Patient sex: F
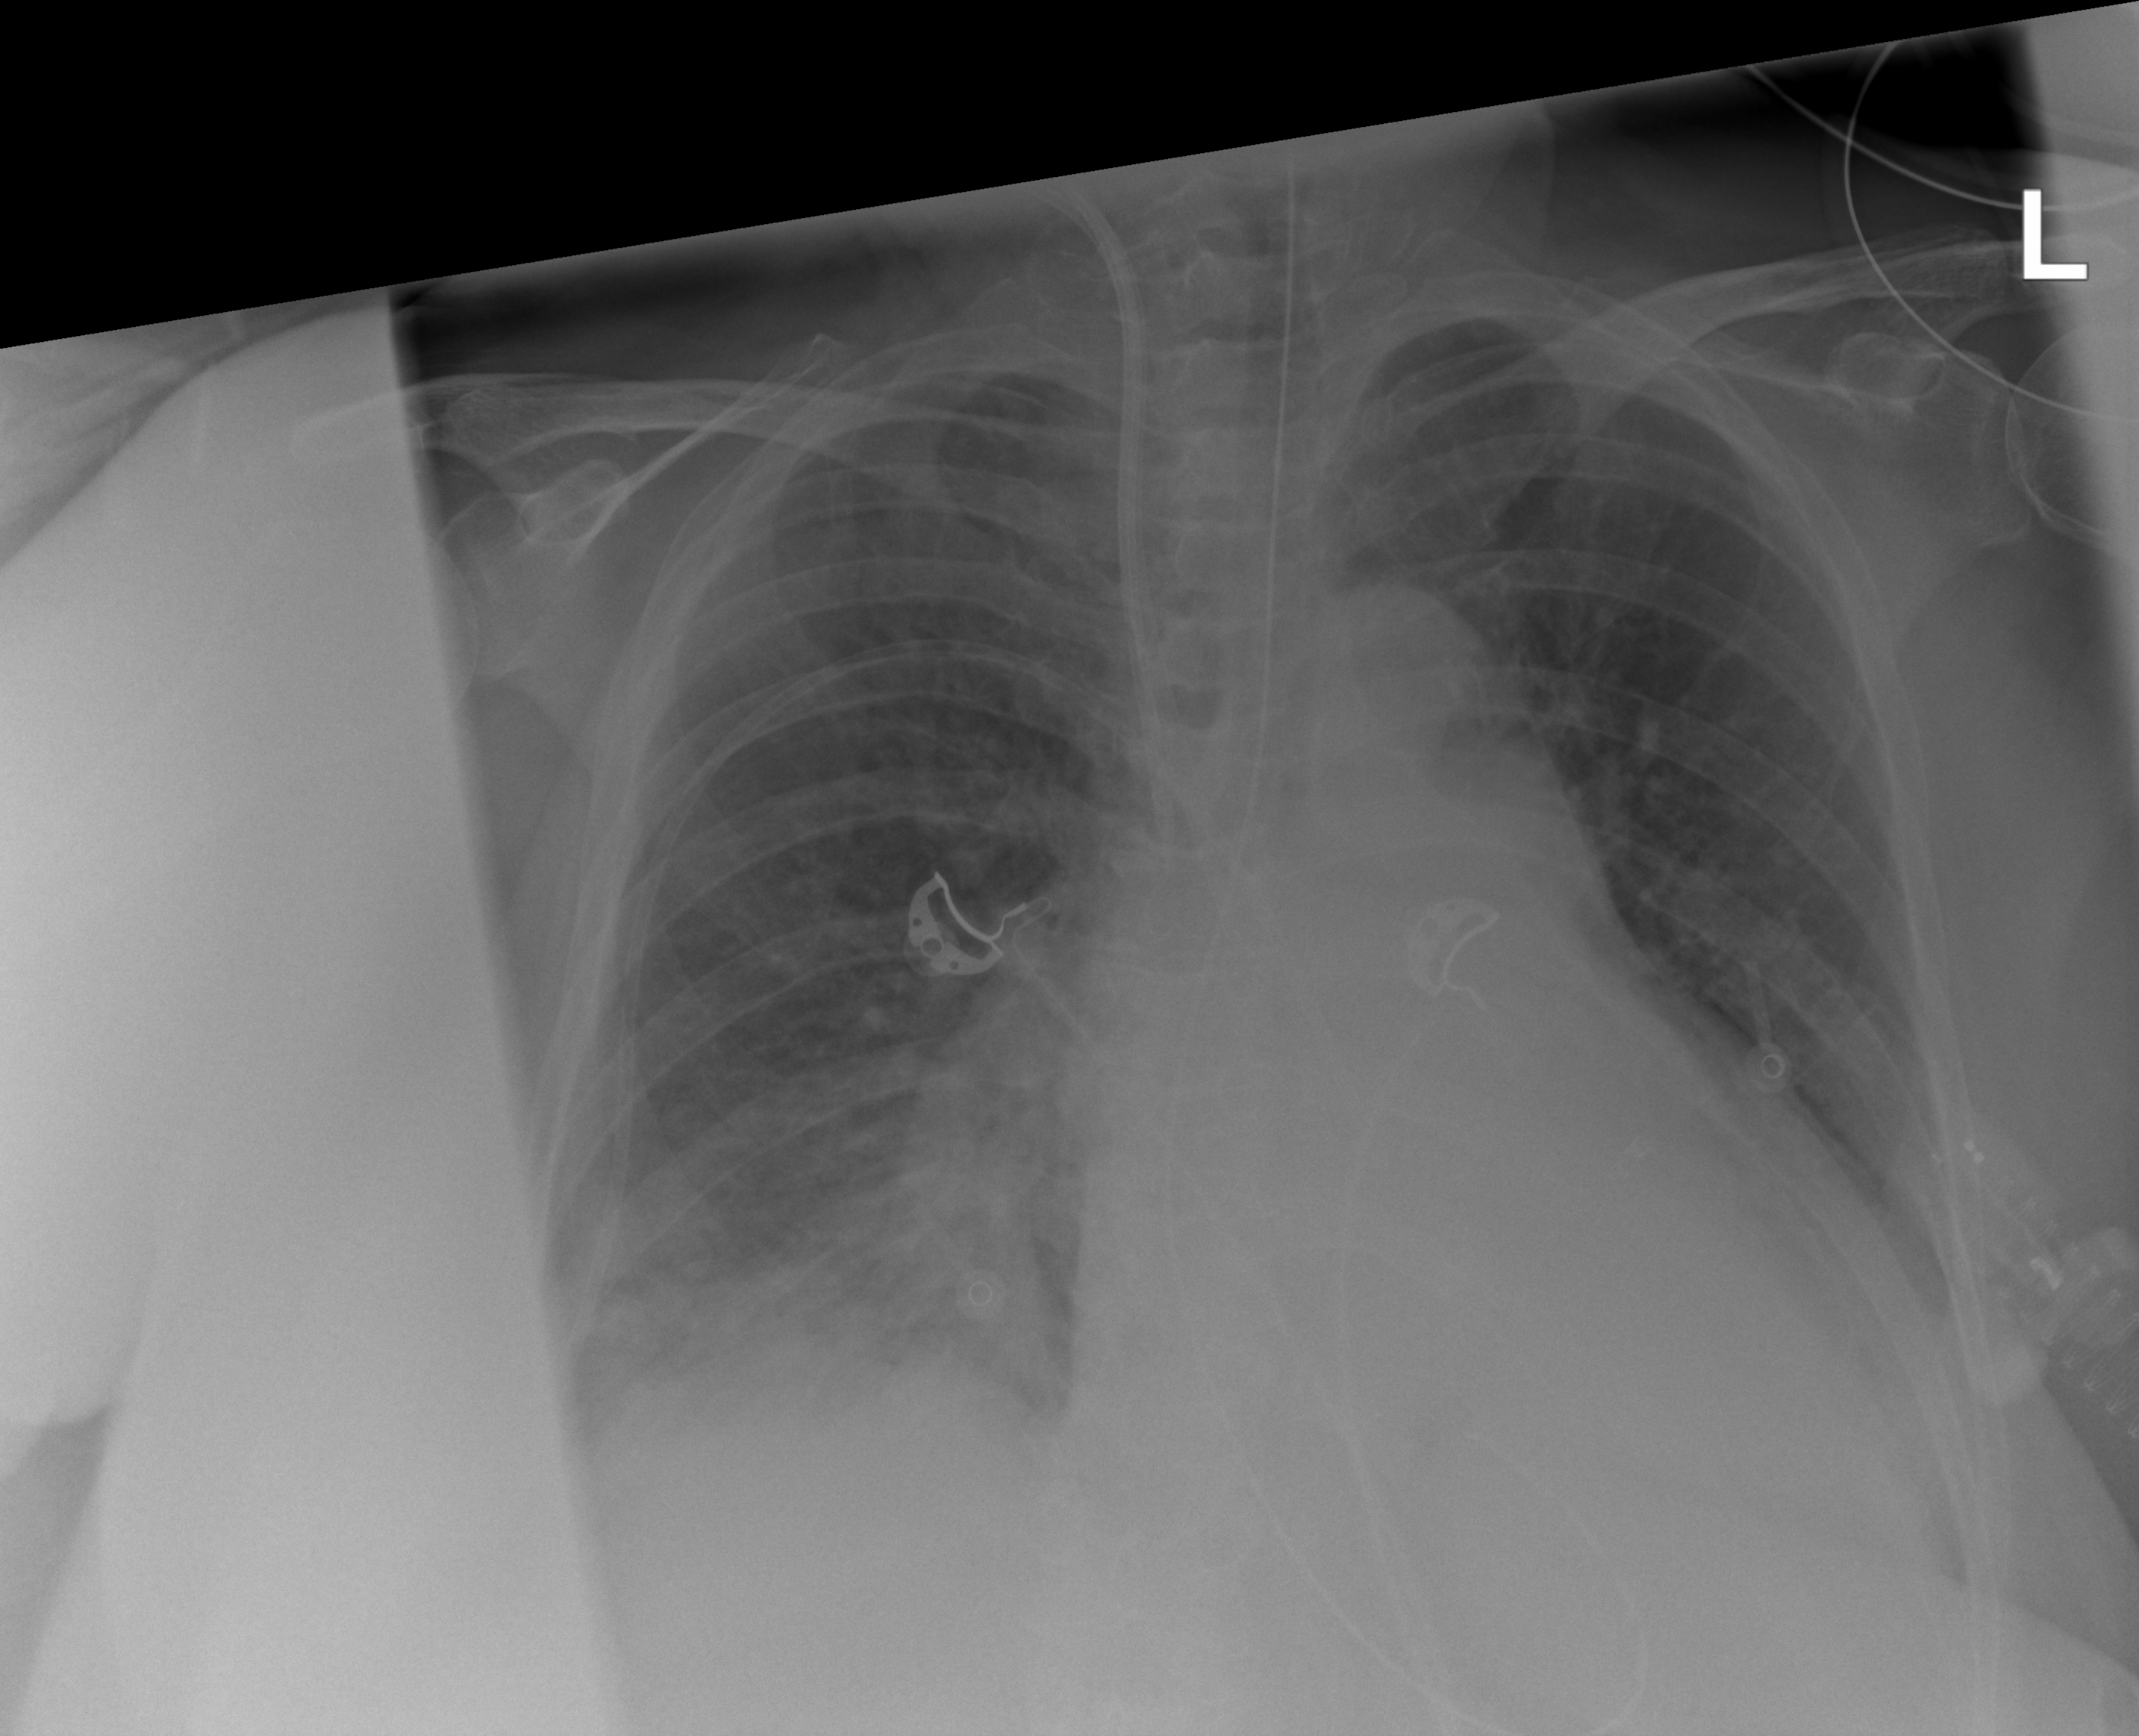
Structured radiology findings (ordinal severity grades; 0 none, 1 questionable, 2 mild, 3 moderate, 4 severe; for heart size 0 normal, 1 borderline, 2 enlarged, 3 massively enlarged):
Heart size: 2
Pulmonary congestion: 2
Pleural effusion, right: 2
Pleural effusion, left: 1
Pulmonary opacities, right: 2
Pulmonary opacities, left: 0
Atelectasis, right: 2
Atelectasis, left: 2